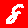
Digit: 8